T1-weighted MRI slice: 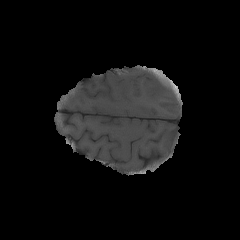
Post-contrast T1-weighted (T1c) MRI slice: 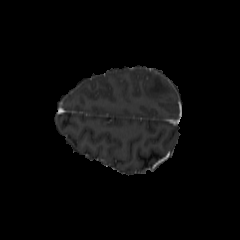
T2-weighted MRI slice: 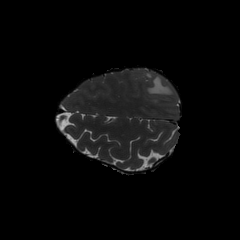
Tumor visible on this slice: yes